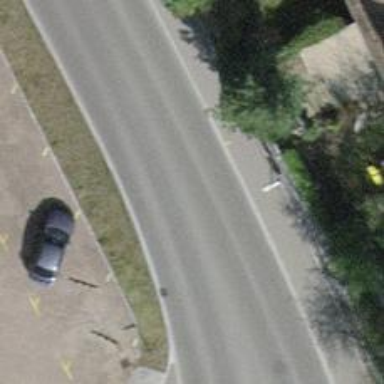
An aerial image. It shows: Public transport stop position.